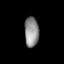
Tissue: lung
Cell type: Endothelial cells
Senescence score: 0.7733
Nuclear area (px): 418
Mean DAPI intensity: 142.385